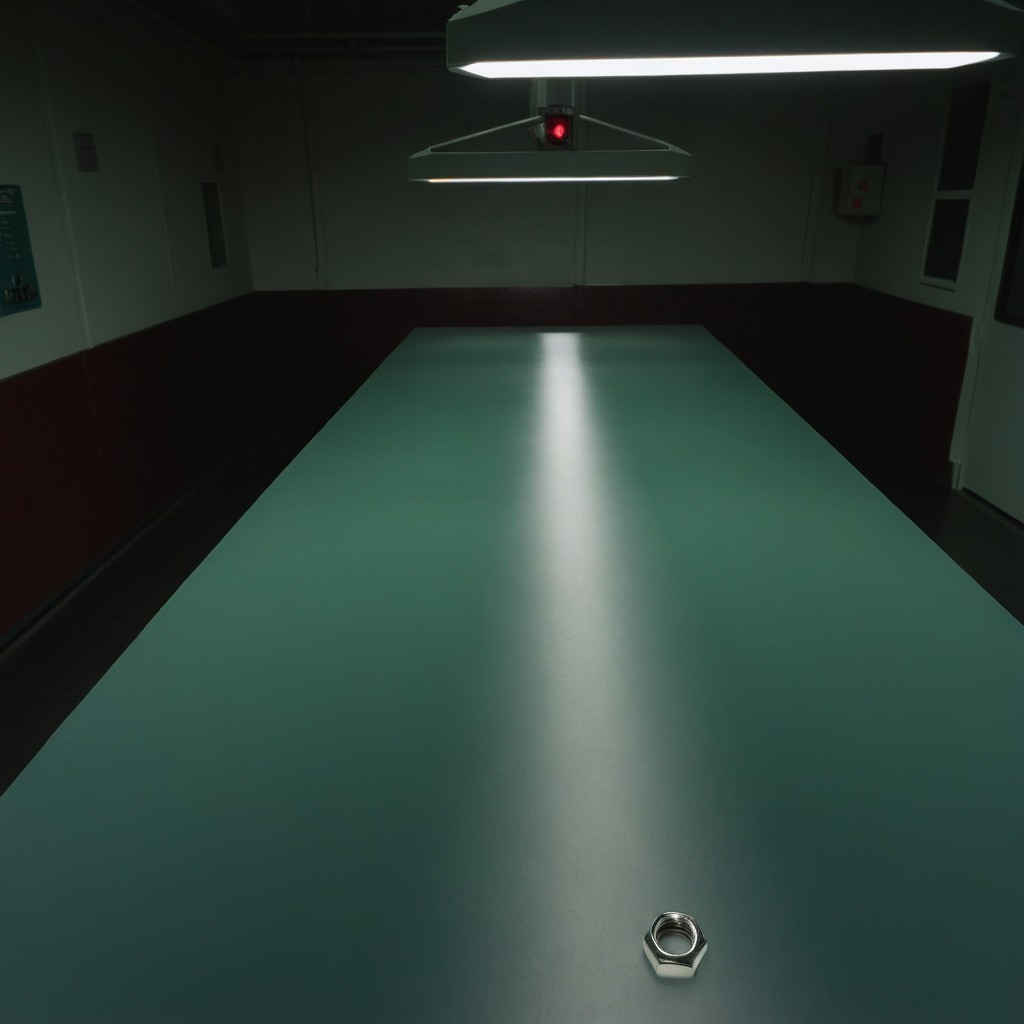
A metal nut is lying on the clean empty table in a railway signal maintenance room lit by harsh overhead fluorescents.